Interaction volume radius: 5 \u00c5
Interaction volume height: 30 \u00c5
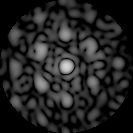
Disorder parameter: 0.5447